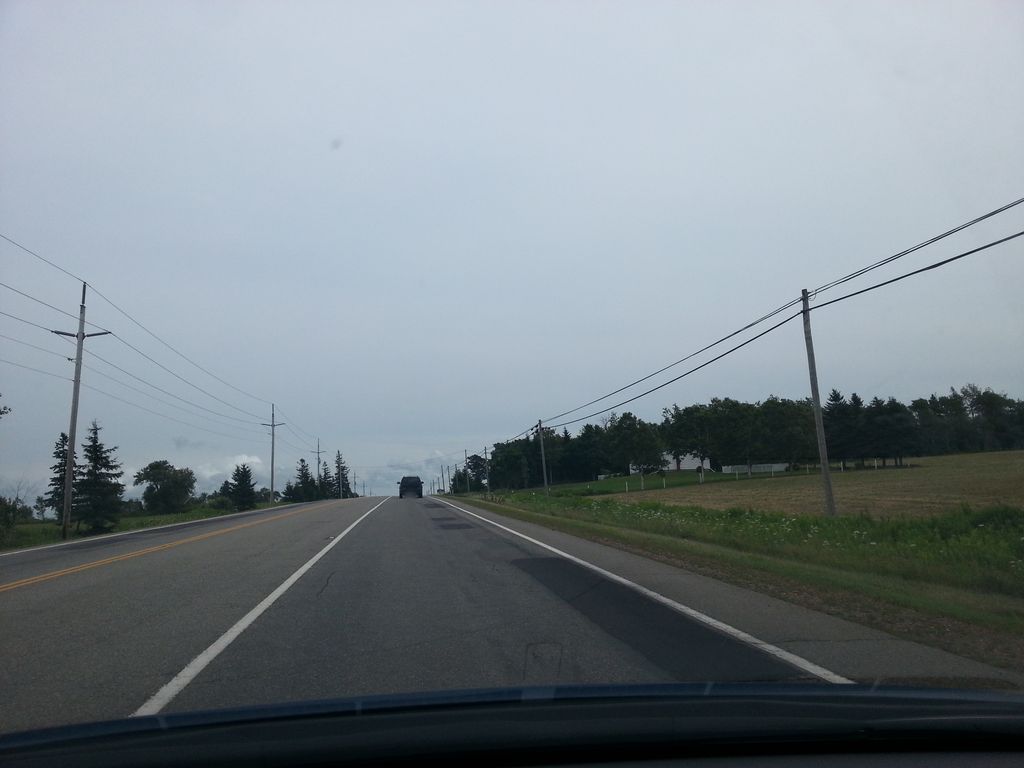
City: charlottetown